Question: I'm a bit new with Mysql and have a problem with unique constraints :p
Here are the tables :

The relation is going to be a intermediate table and the fields are going to be :
ID (primary)
userAsker (foreign key)
userAsked (foreign key)
((( accept (int) don't care)))
What I would like is that we can't have 2 times an entity whith the same 2 foreign keys like that :
ID : 1
userAsker :1
userAsked : 2
ID : 2
userAsker :1
userAsked : 2
Otherwise the user could be able to do loads of demands ... I know how to do an Index unique in phpmyadmin but I don't know how to group two fields in a unique index ... Could someone help me :S ?
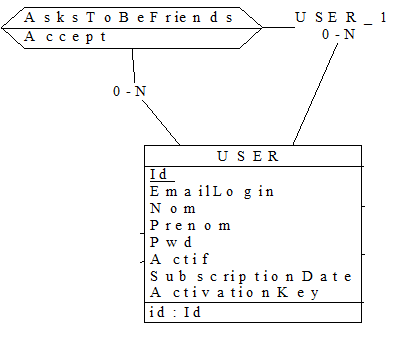
Answer: just execute this SQL statement in your phpmyadmin.
'alter table [your_intermedia_table_name] add unique key(userAsker, userAsked)'